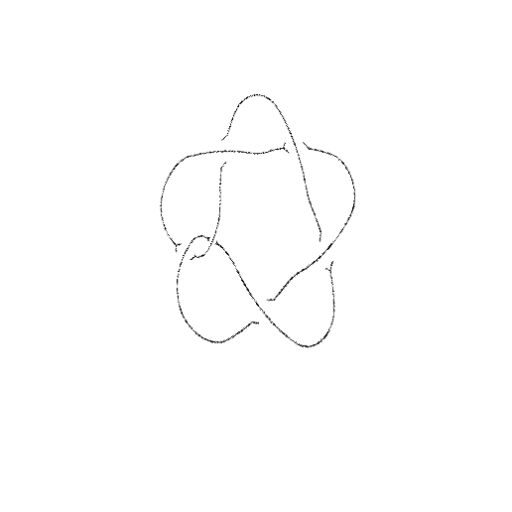
Crossing number: 6